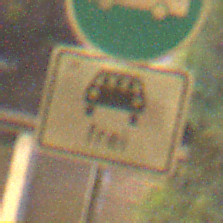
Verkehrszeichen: MehrfachbesetzePersonenkraftwagenFrei
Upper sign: Busssonderstreifen
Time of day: Night
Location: Outdoor (Suburban)
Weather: PartlyCloudy
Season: NotSpecified
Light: Artificial